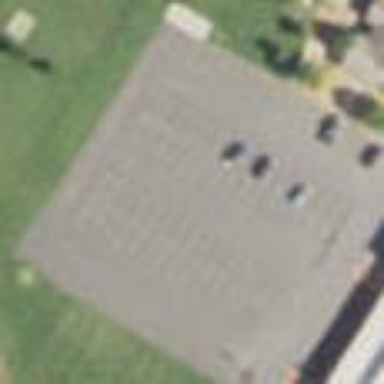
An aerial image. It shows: Parking area with asphalt surface.